Question: I'm having a hard time summing up a column on two tables. The scenario is something like this (refer to the image below)

Table 1 may have a lot of rows per Date. But Table 2 may only consists of two rows of data per Date. What I wanted to do is to sum up all Item/Price (Table1) according to their Date and ADD them with another SUM of Item/Price of Table2. The category of SUM is by Date.
I tried any joins statement (left, right or inner) but it does not produce the result that I am expecting to. My expected result is the Result table. But on my query, it produces a very high value.
Thanks.
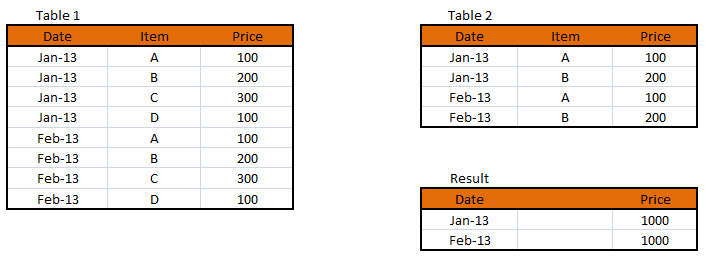
Answer: Use a 'UNION' clause like this:
'''
WITH t(d, p) AS (
SELECT [Date], Price FROM Table1
UNION ALL
SELECT [Date], Price FROM Table2
)
SELECT d, SUM(p) FROM t GROUP BY d
'''